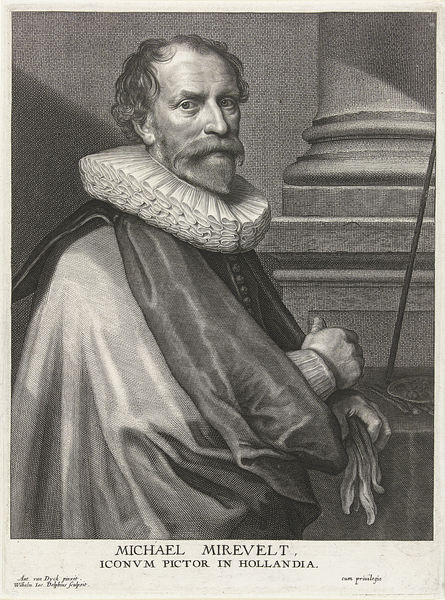
Titel: Portret van Michiel Jansz. van Mierevelt
Künstler: Willem Jacobsz. Delff
Standort: Amsterdam
Institution: Rijksmuseum
Schlagwörter: hand, mann, umhang, grau, handschuh, licht, nase, ohr, säule, weiss, tuch, bart, hemd, augen, kragen, mensch, bildnis, herr, holland, hände, porträt, mantel, knopf, schrift, stab, knöpfe, druck, stich, text, buchstaben, talar, basis, michael, universität, pictor, graifk, säulle, mirevelt